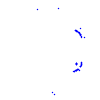
Particle: kaon